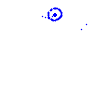
Particle: proton